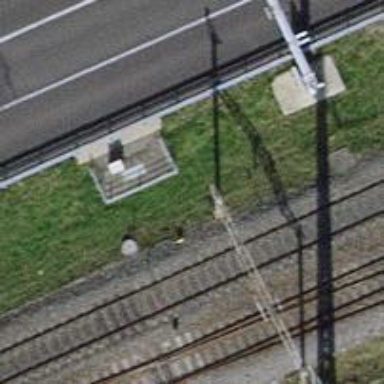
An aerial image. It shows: Power pole.